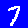
Digit: 7